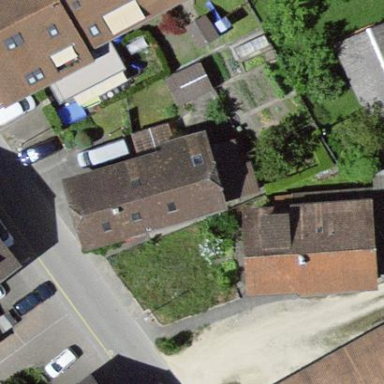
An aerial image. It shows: Residential building.